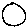
Label: circle